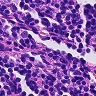
Metastatic tissue present: no